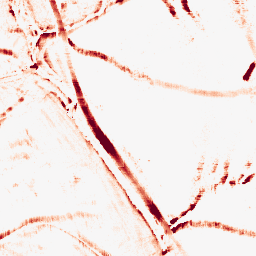
Category: morphological
Decomposition family: morphological_rect
Decomposition parameters: operation: opening
width: 10
height: 10
Upsampling method: lanczos
Upsampling parameters: scale: 8
Upsampling scale: 8